Interaction volume radius: 5 \u00c5
Interaction volume height: 45 \u00c5
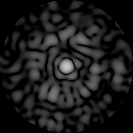
Disorder parameter: 0.8393